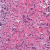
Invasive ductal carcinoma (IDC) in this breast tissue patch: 0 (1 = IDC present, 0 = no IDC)